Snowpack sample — Buffalo Mountain, Silverthorne, Colorado, USA (1/25/25, 10:11 AM MST)
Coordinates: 39.6222, -106.1139
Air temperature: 22 °F
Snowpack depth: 110 cm
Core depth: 30 cm
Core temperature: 42.8 °F
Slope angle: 12°, slope face: 102°
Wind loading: high
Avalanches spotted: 0
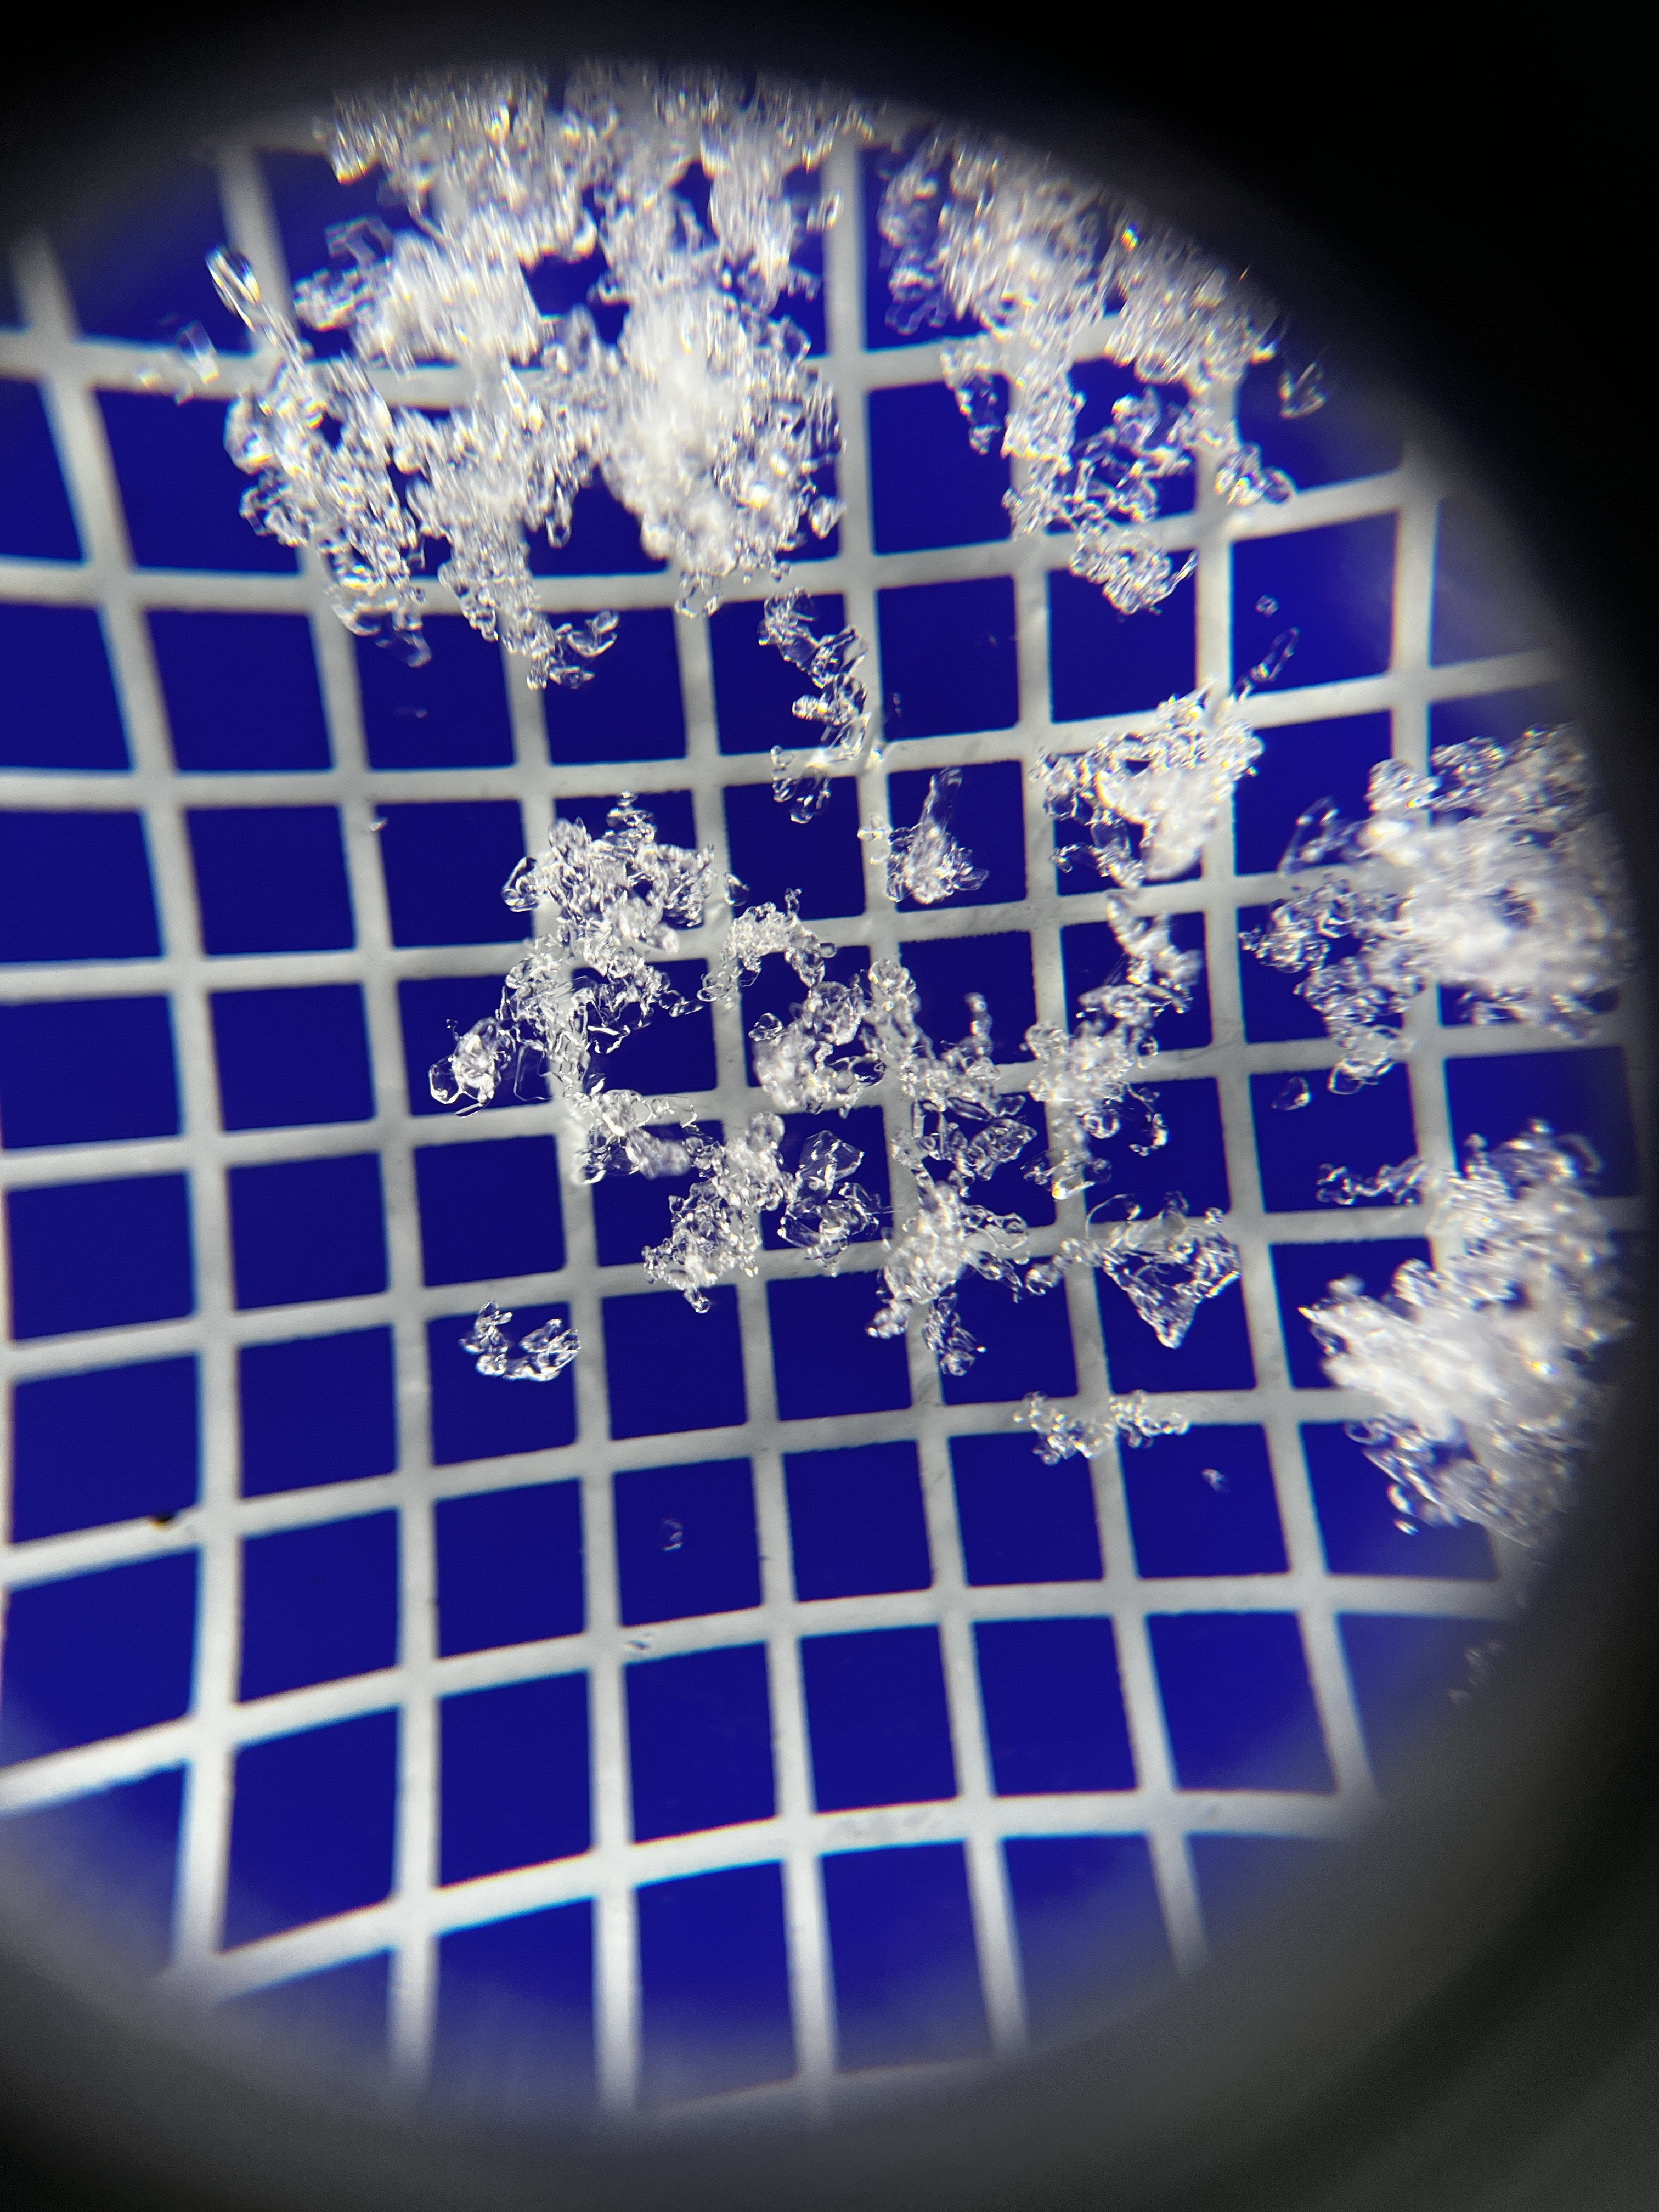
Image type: magnified_profile
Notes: No avalanches nearby, collected on the outskirts of a fire break 15 meters from the treeline, on way to Buffalo and Red Mountain